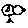
Label: bird